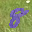
Label: 8